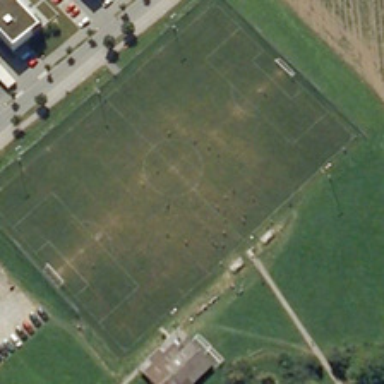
Many people are in a football field near several green trees and buildings .